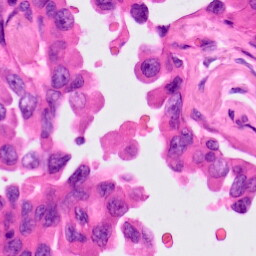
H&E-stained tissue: Lung